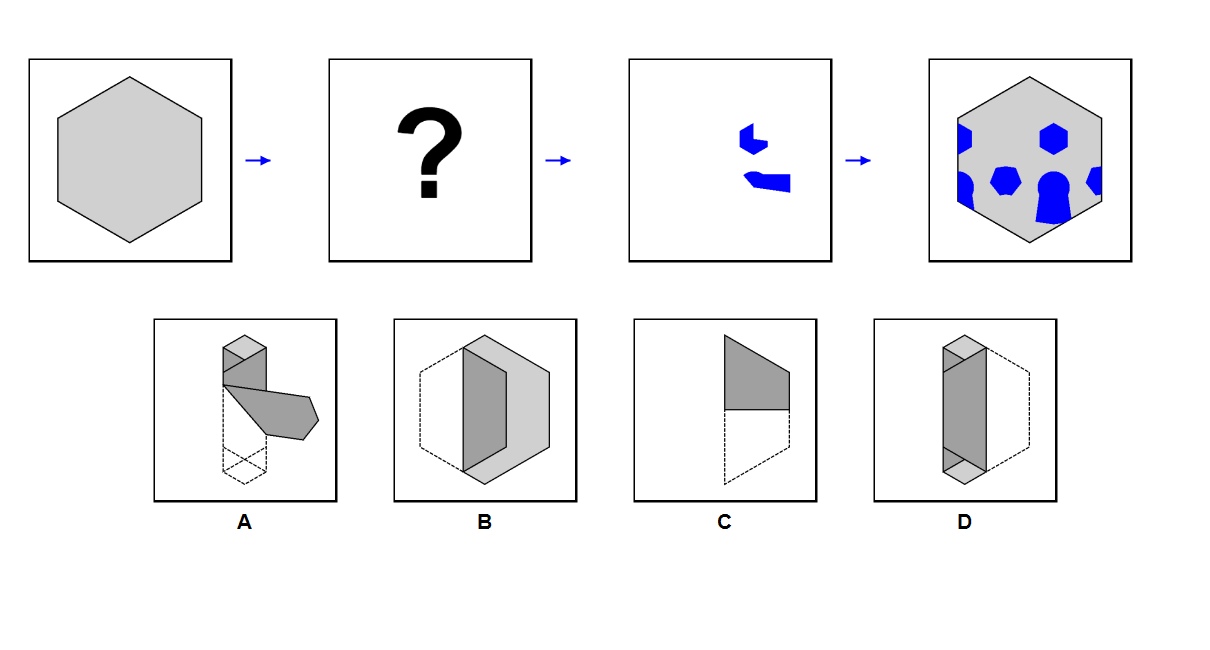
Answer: C